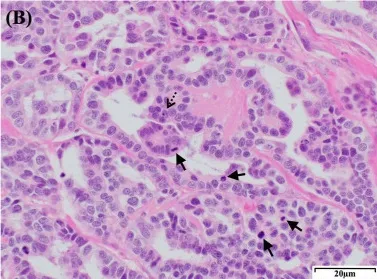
Histopathological features of the right renal mass in a dog with a papillary RCC. (B) The tumor cells exhibit dense chromatin and 1-4 prominent nucleoli (dashed arrow) with variably distinct cell borders, moderate-to-scant eosinophilic cytoplasm, and regional vacuolization. Moderate anisocytosis and anisokaryosis are observed with a high number of mitotic figures (arrows; 66 in 10 high-power fields). H&E staining: magnification, 400x; scale bar, 20 mum. RCC, renal cell carcinoma; H&E, hematoxylin & eosin.
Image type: pathology (h&e)